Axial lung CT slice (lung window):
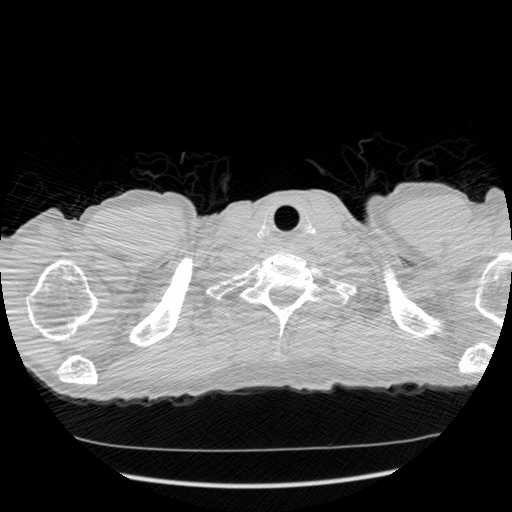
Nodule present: no